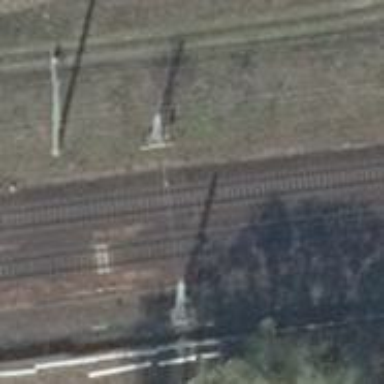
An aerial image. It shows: Railway signal.